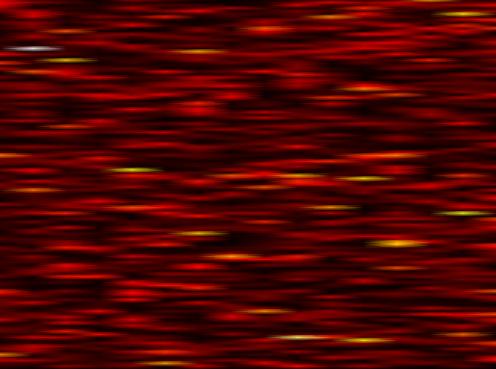
Label: UFMC